A spectrogram of one vibration snapshot from a rotating-machine test bench is shown (time on one axis, frequency on the other). What is the most likely rotor condition (normal, misalignment, unbalance, looseness)?
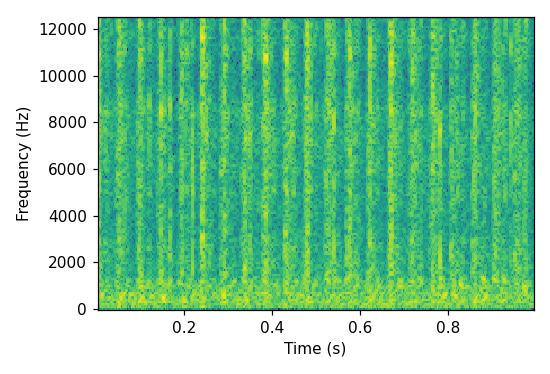
Answer: looseness